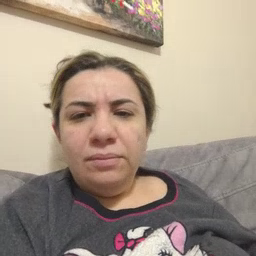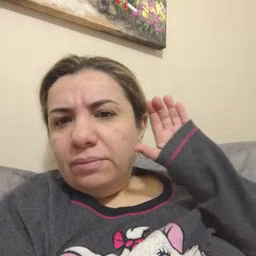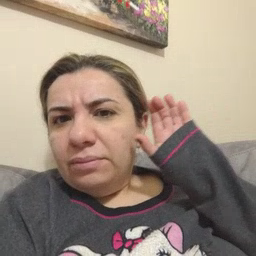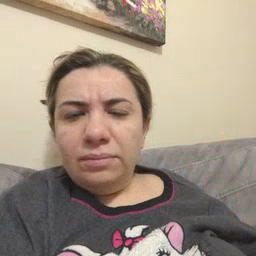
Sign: listen